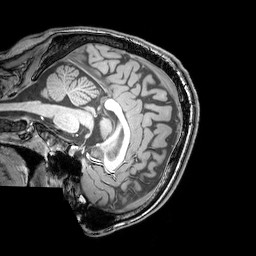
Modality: T1w
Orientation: sagittal
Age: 24
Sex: male
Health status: healthy
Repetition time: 0.081 s
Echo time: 0.037 s